Field crop: maize
Growth stage: 2
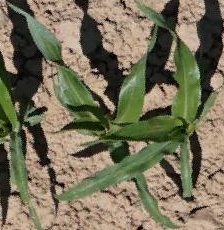
Species: maize